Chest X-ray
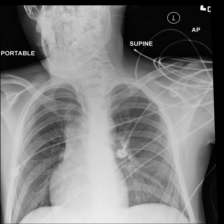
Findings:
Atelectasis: negative
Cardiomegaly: negative
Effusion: negative
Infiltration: negative
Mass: negative
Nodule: negative
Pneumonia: negative
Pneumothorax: negative
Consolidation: negative
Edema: negative
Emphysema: negative
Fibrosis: negative
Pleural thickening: negative
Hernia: negative